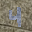
Label: 4